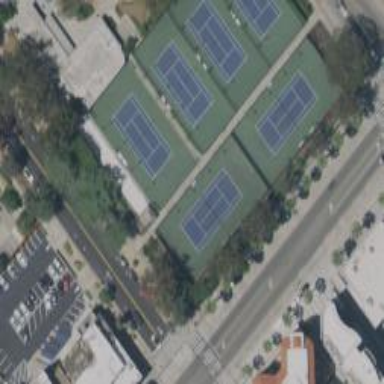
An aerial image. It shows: Tennis court on pitch.